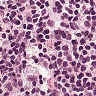
Metastatic tissue present: no